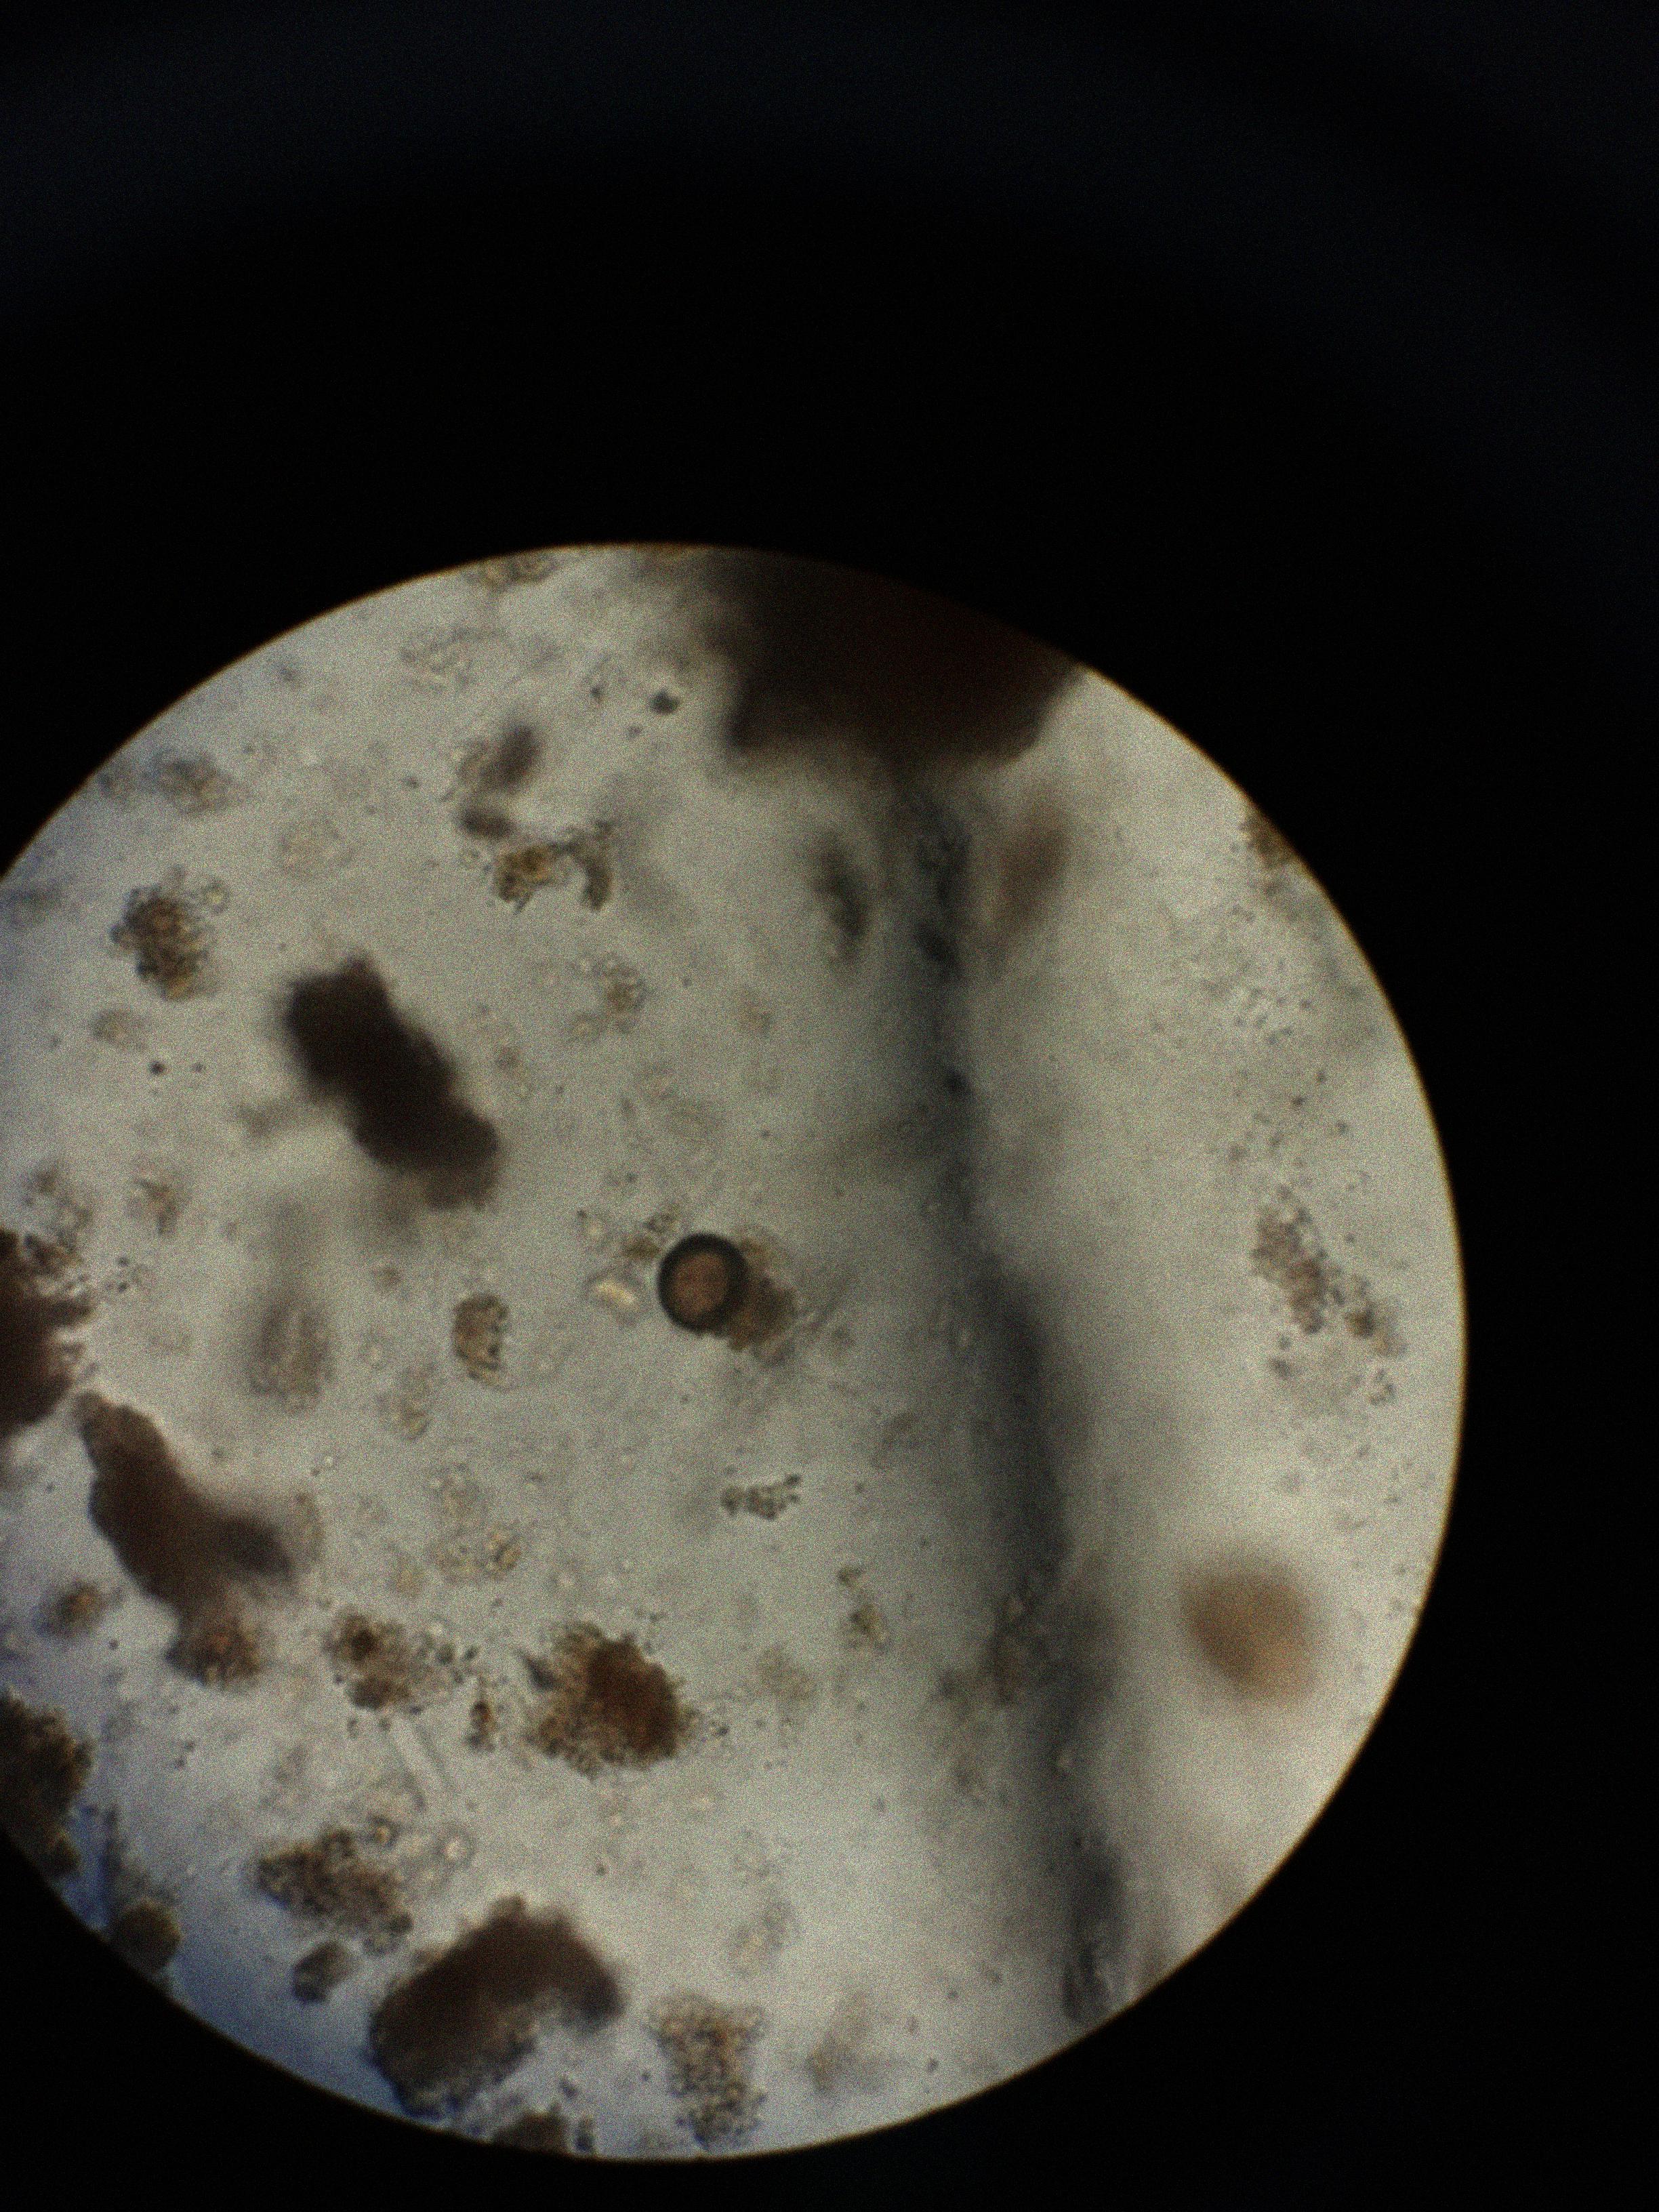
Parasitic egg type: Taenia spp. egg